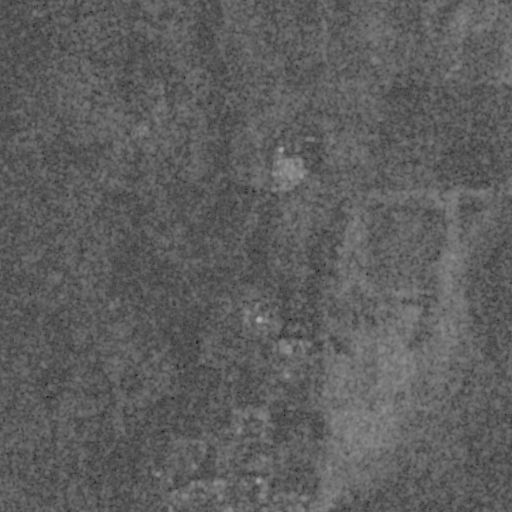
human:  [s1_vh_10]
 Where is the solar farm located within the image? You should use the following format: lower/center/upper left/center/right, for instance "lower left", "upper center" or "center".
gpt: The solar farm is located in the center of the image.
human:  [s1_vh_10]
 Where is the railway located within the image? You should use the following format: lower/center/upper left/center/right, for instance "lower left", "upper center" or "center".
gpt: The railway is located in the left of the image.
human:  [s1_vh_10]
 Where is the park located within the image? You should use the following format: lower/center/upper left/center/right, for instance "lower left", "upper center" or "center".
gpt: There is no park in the image.

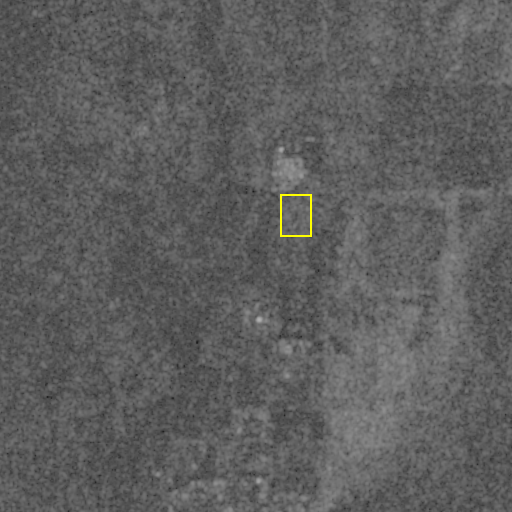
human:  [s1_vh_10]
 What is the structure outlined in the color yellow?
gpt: The structure outlined in yellow is a solar farm.
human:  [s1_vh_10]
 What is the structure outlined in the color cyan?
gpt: There is no cyan outline.